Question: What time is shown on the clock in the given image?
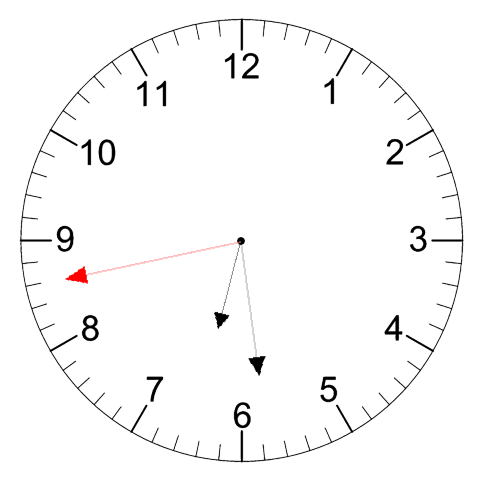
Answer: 06:28:43